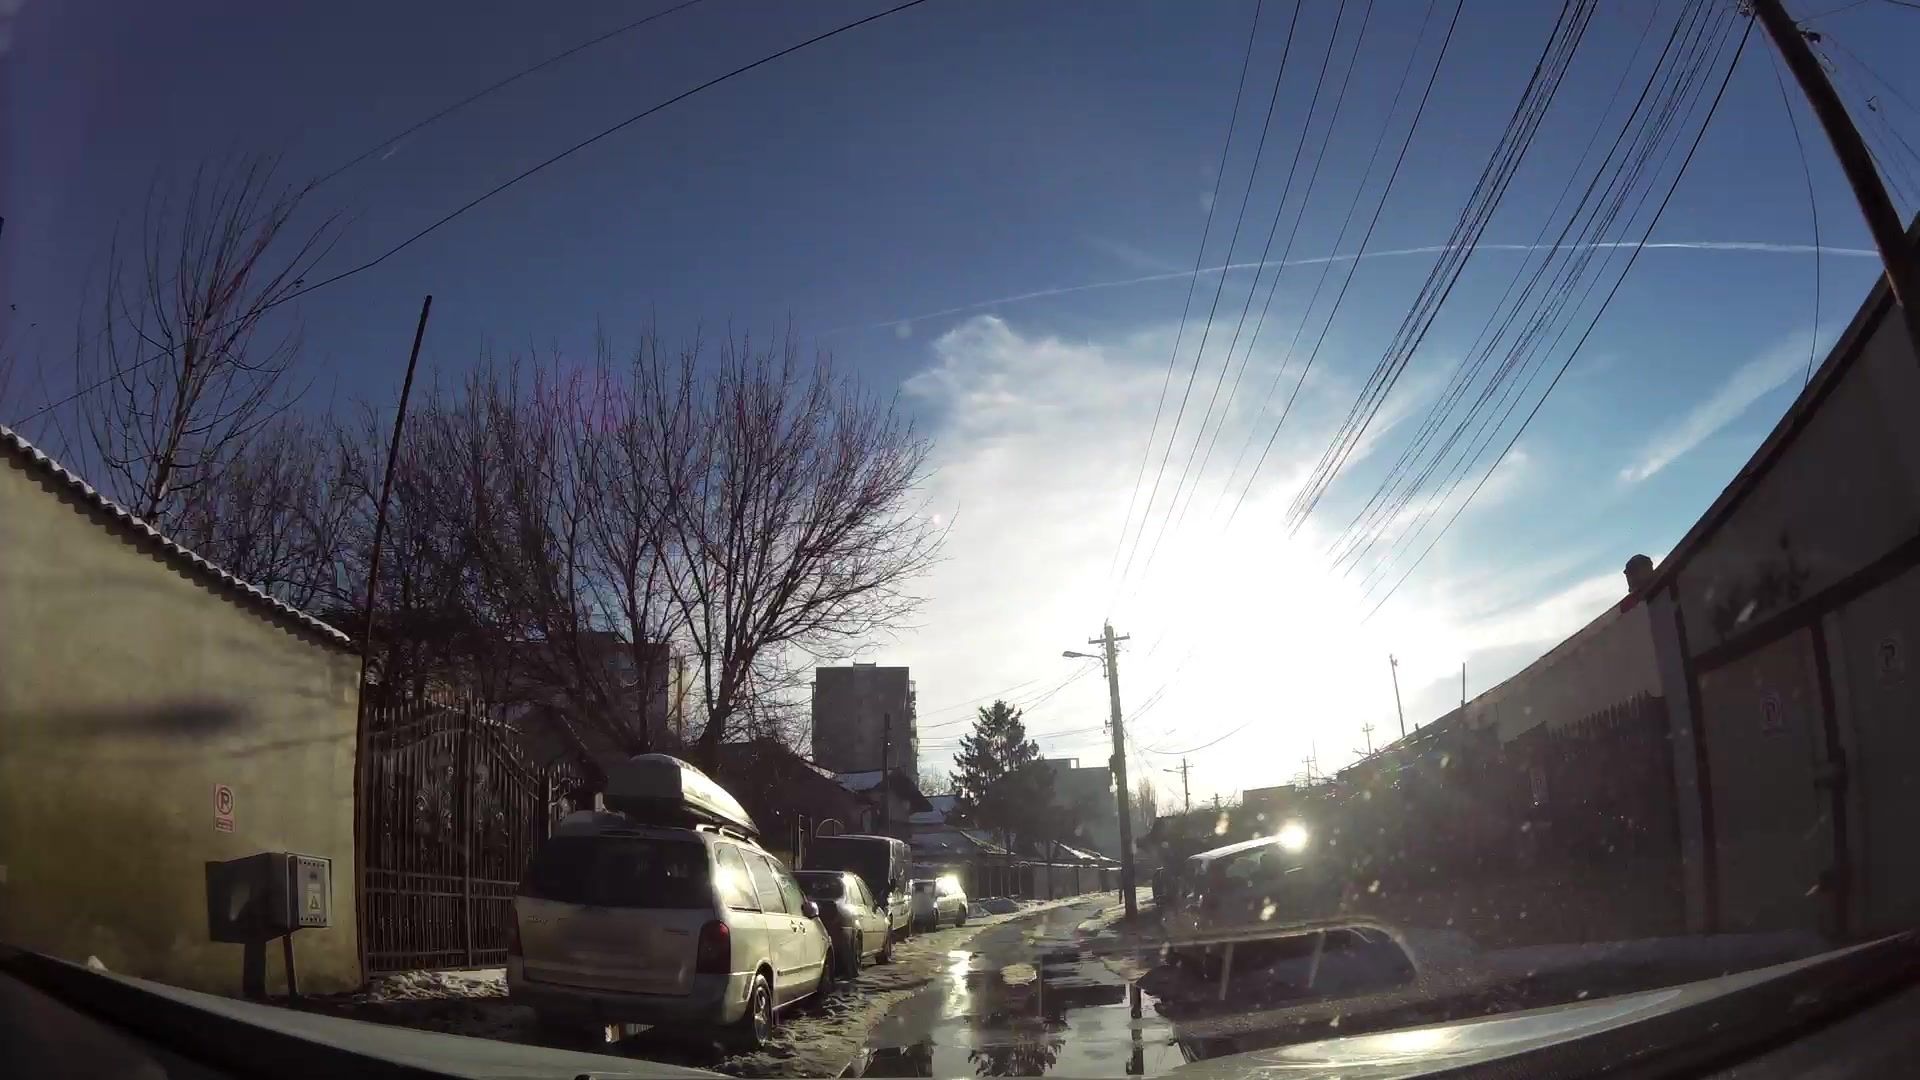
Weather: snowy
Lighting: day
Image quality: good
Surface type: driving surface
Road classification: residential
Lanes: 2
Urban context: urban centre
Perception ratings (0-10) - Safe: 0.76, Lively: 2.76, Beautiful: 3.16, Boring: 4.95, Depressing: 8.22, Wealthy: 1.31